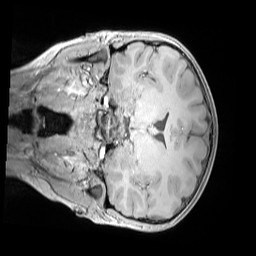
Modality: MP2RAGE
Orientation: coronal
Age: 11
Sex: female
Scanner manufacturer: siemens
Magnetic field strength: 3 T
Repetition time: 4 s
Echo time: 0.00303 s